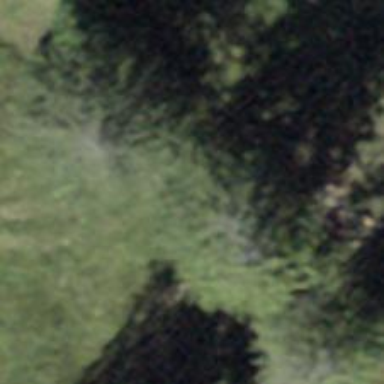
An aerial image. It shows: Row of trees in natural setting.